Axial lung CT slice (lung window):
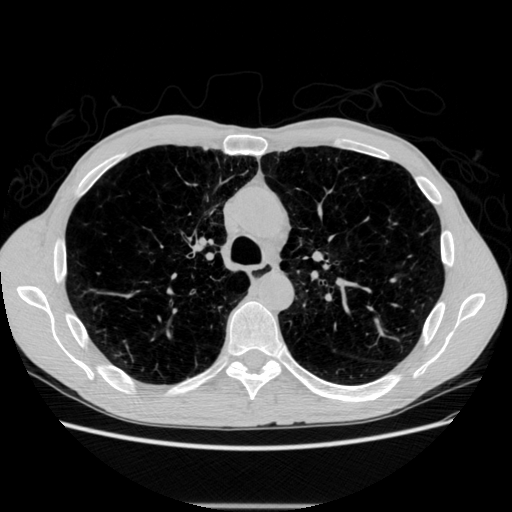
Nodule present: no